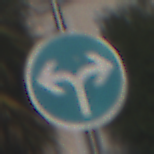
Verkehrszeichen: VorgeschriebeneFahrtrichtungRechtsOderLinks
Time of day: MorningAfternoon
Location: Outdoor (Urban)
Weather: PartlyCloudy
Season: NotSpecified
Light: Natural